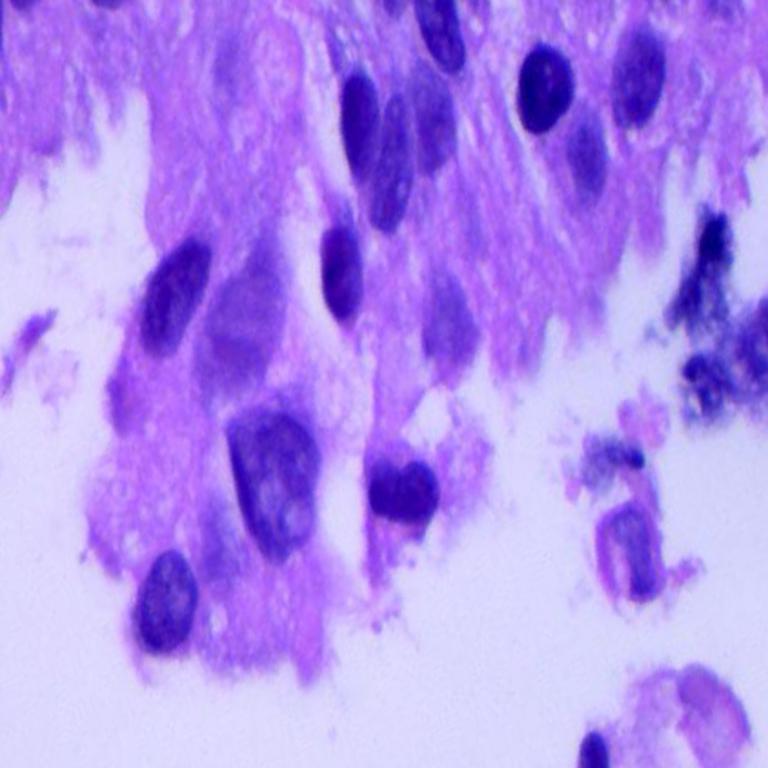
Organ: lung
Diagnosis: adenocarcinomas